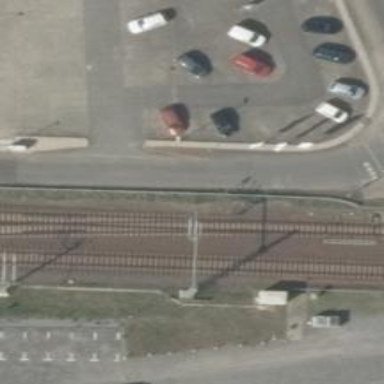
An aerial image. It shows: Railway signal.